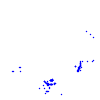
Particle: kaon